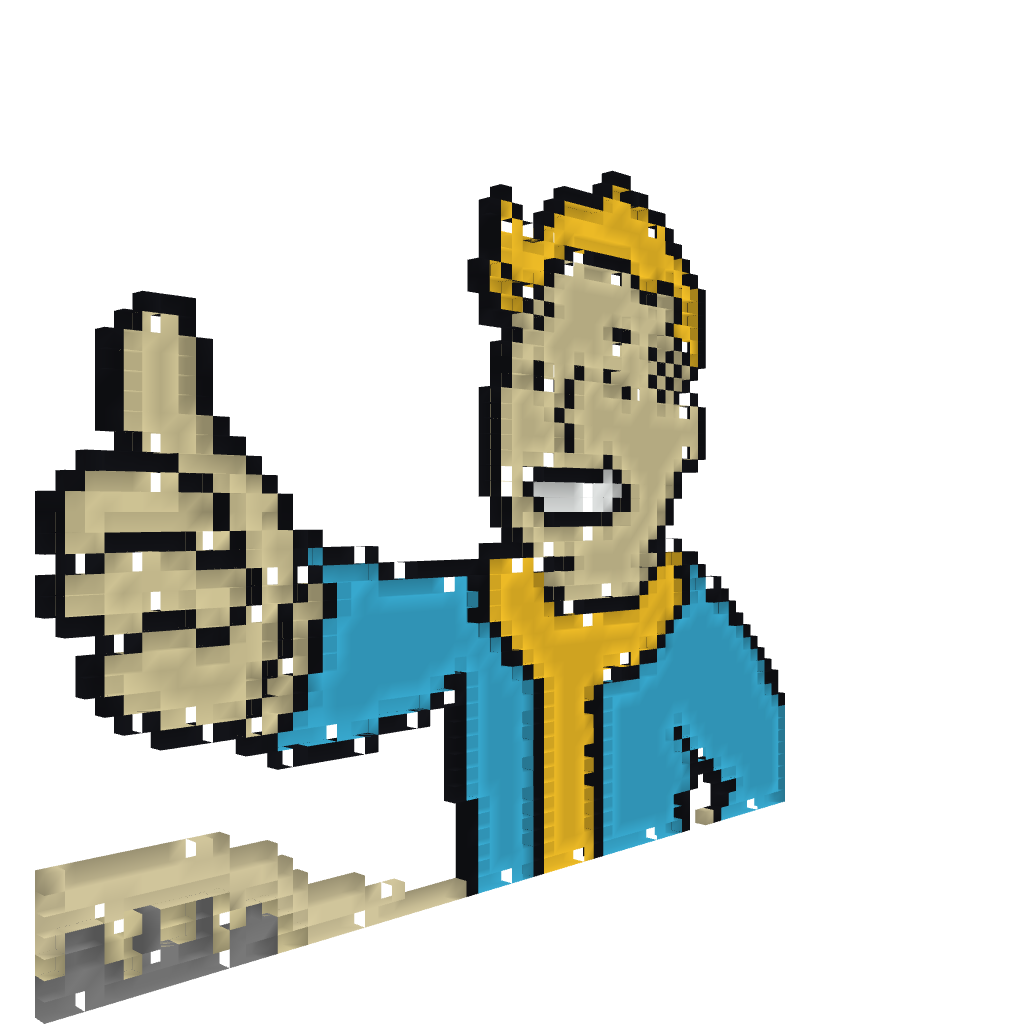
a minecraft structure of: Vault boy